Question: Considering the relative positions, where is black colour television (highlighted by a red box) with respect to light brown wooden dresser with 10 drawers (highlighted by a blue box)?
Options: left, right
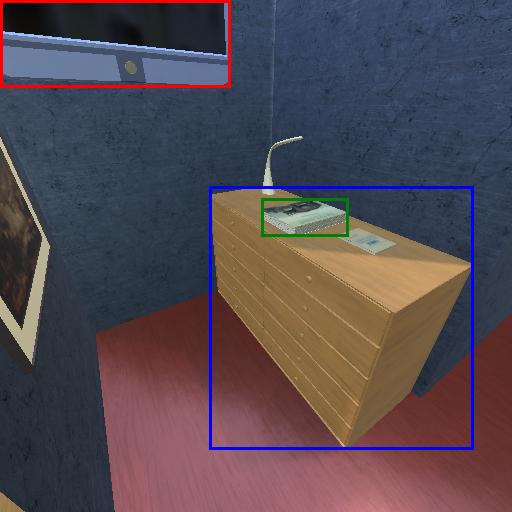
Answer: left